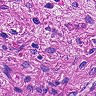
Metastatic tissue present: no